Interaction volume radius: 10 \u00c5
Interaction volume height: 10 \u00c5
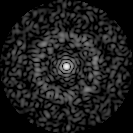
Disorder parameter: 0.7681